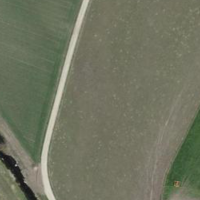
EUNIS habitat code: 24
Species observed at this site:
Regulus regulus
Aegithalos caudatus
Ardea alba
Emberiza citrinella